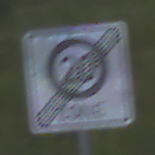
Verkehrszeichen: EndeZone20
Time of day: SunriseSunset
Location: Outdoor (Nature)
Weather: PartlyCloudy
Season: NotSpecified
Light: Natural